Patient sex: F
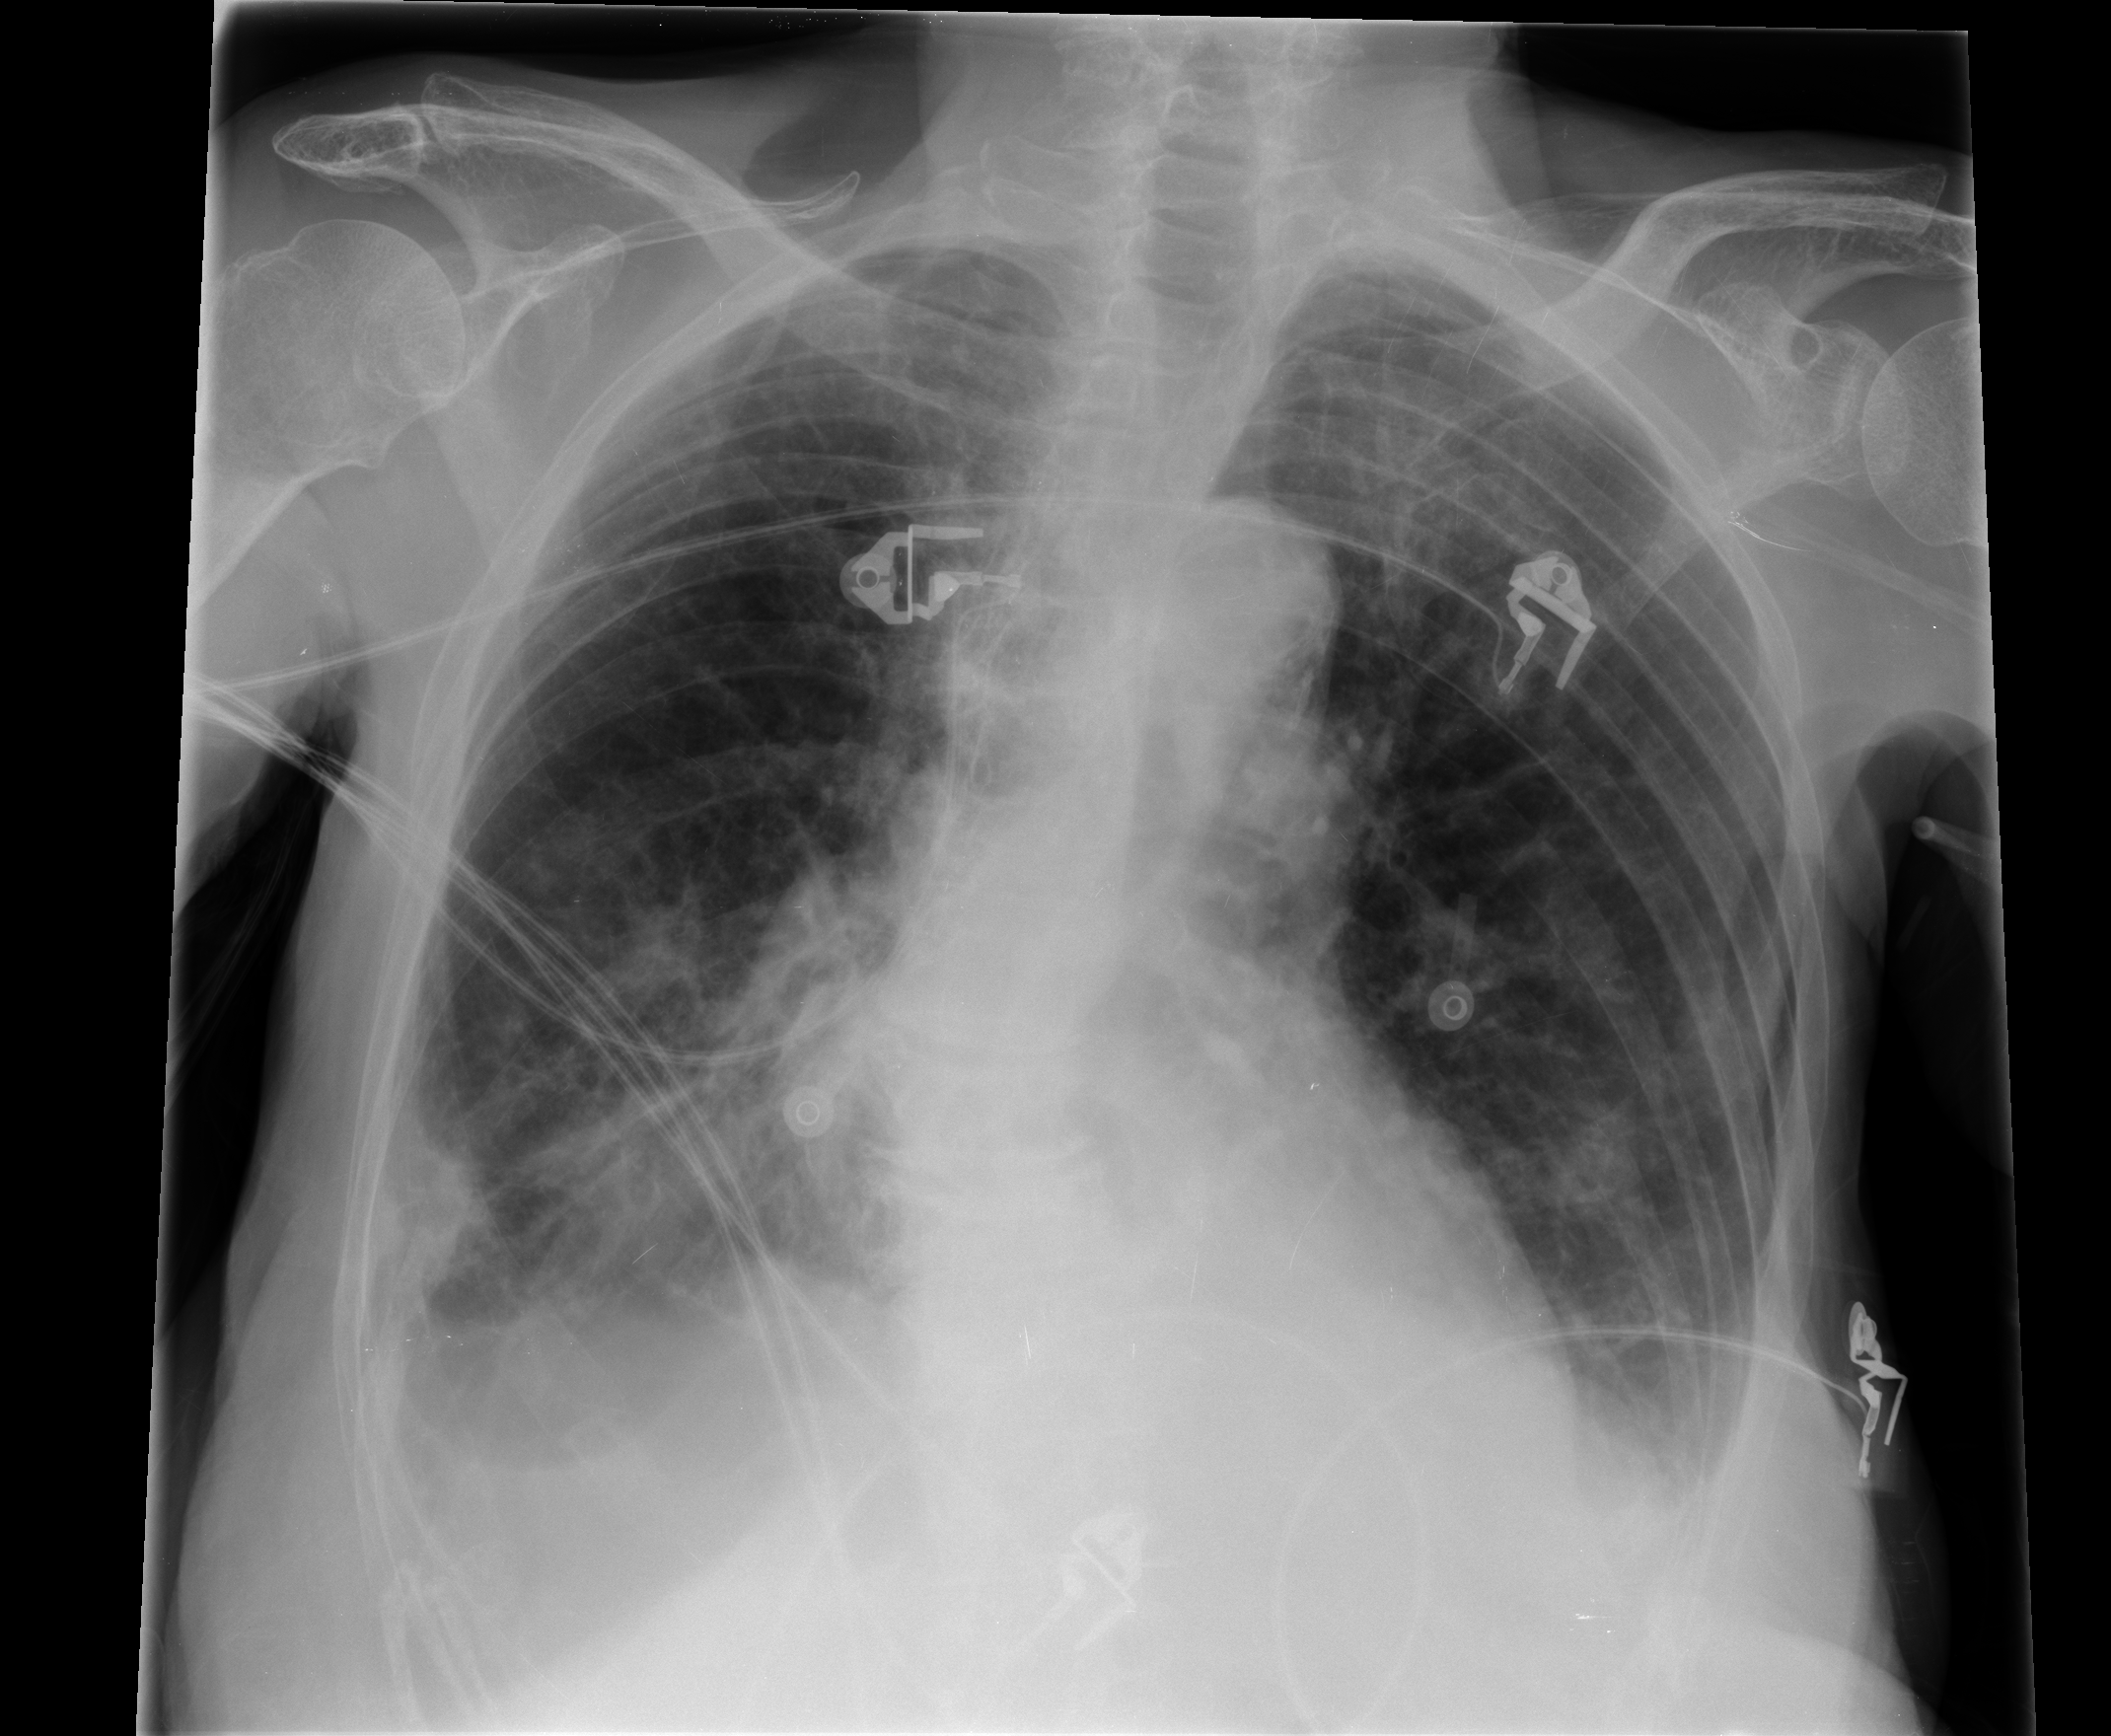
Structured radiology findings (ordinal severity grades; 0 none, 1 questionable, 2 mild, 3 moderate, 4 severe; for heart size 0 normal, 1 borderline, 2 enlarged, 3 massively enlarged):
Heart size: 0
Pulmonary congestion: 0
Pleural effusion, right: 2
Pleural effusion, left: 2
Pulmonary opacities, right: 2
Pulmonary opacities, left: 0
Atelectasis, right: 2
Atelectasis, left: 2